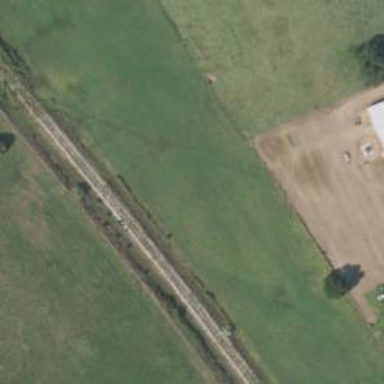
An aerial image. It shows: Railway track.